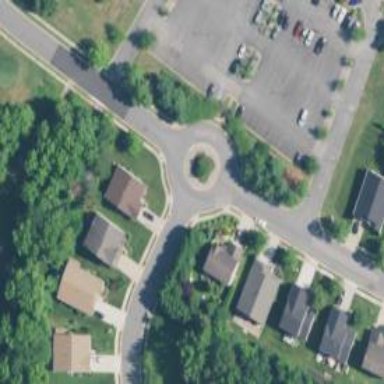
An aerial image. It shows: Roundabout on residential road.